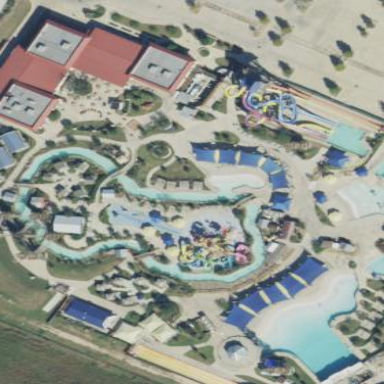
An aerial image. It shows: Water park.